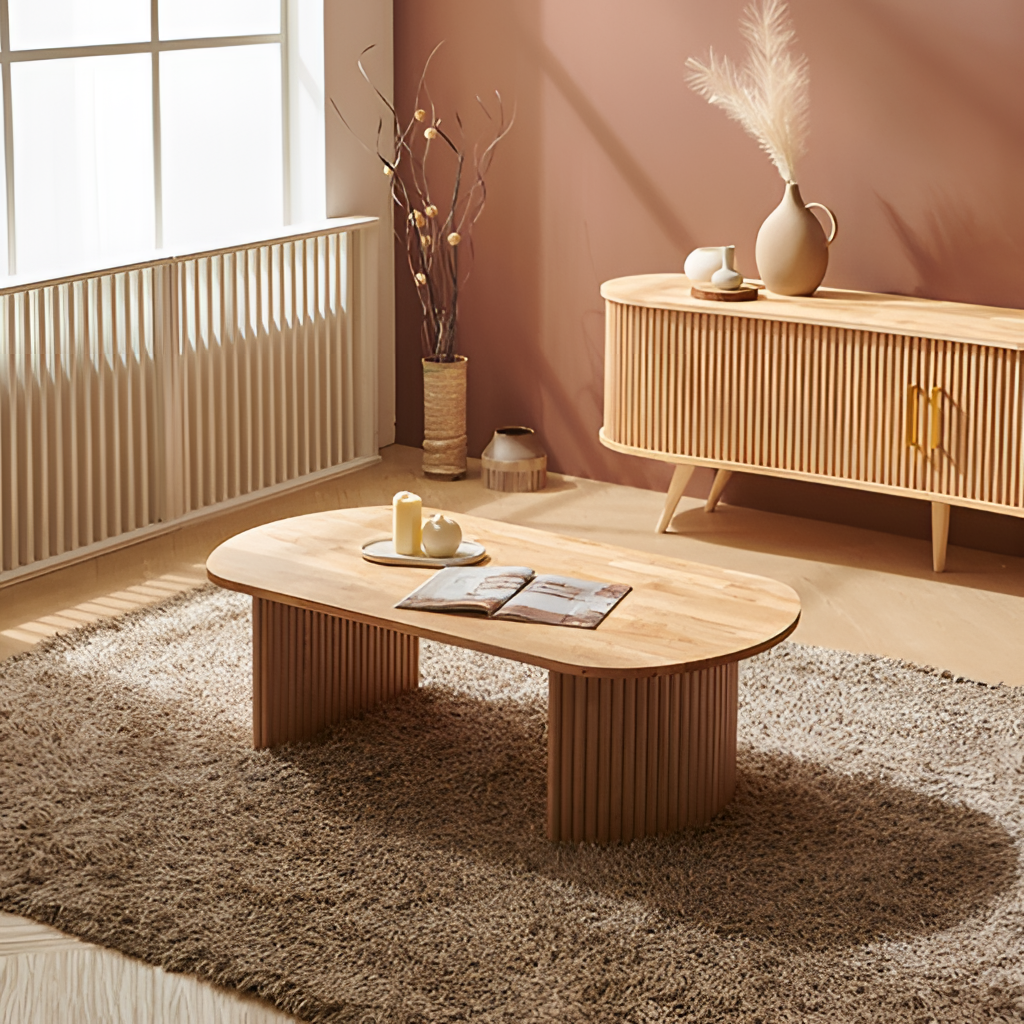
wood coffee table, living room, beige wood flooring, with plank pattern, Scandinavian, paint wallpaper, with solid pattern